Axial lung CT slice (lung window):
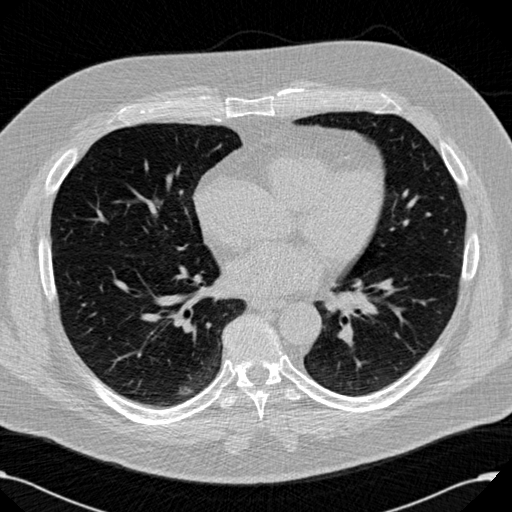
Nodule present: no